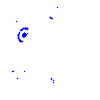
Particle: kaon